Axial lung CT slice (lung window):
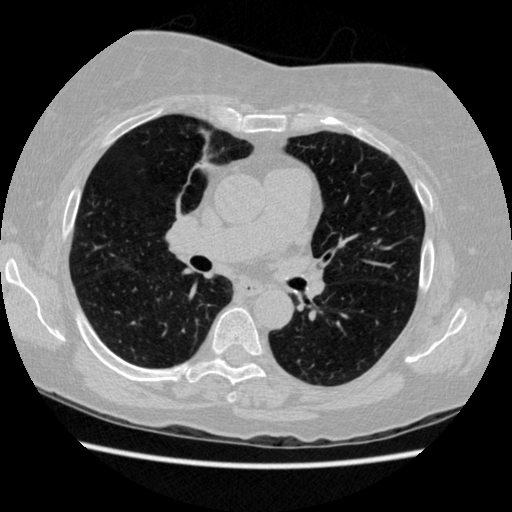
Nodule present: no